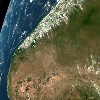
Label: land